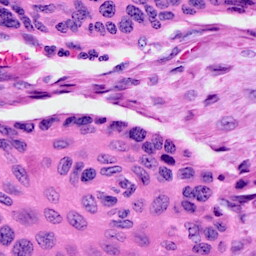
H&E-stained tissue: Cervix